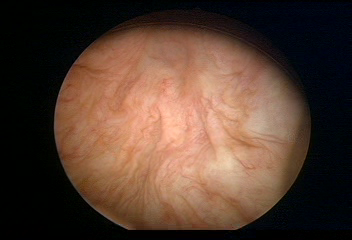
Modality: WLC
Class: Normal mucosa
Bladder cancer association: No